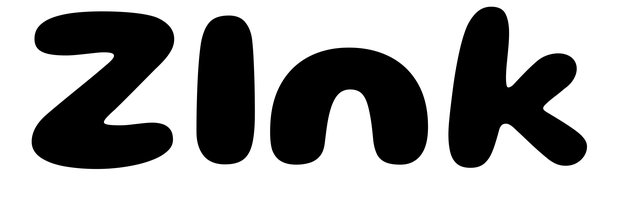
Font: Gluten_Bold